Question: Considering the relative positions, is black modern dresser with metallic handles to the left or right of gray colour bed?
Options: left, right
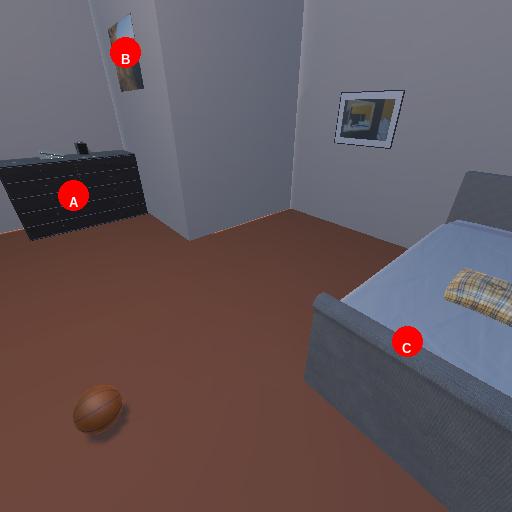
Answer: left